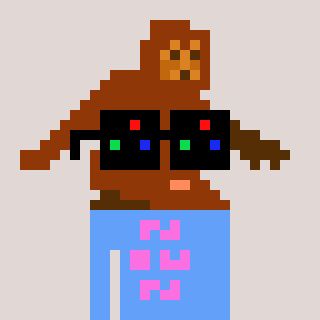
a pixel art character with square black sunglasses, a bigfoot-shaped head and a blue-colored body on a warm background